Fundus camera: zeiss
Shooting center: fovea
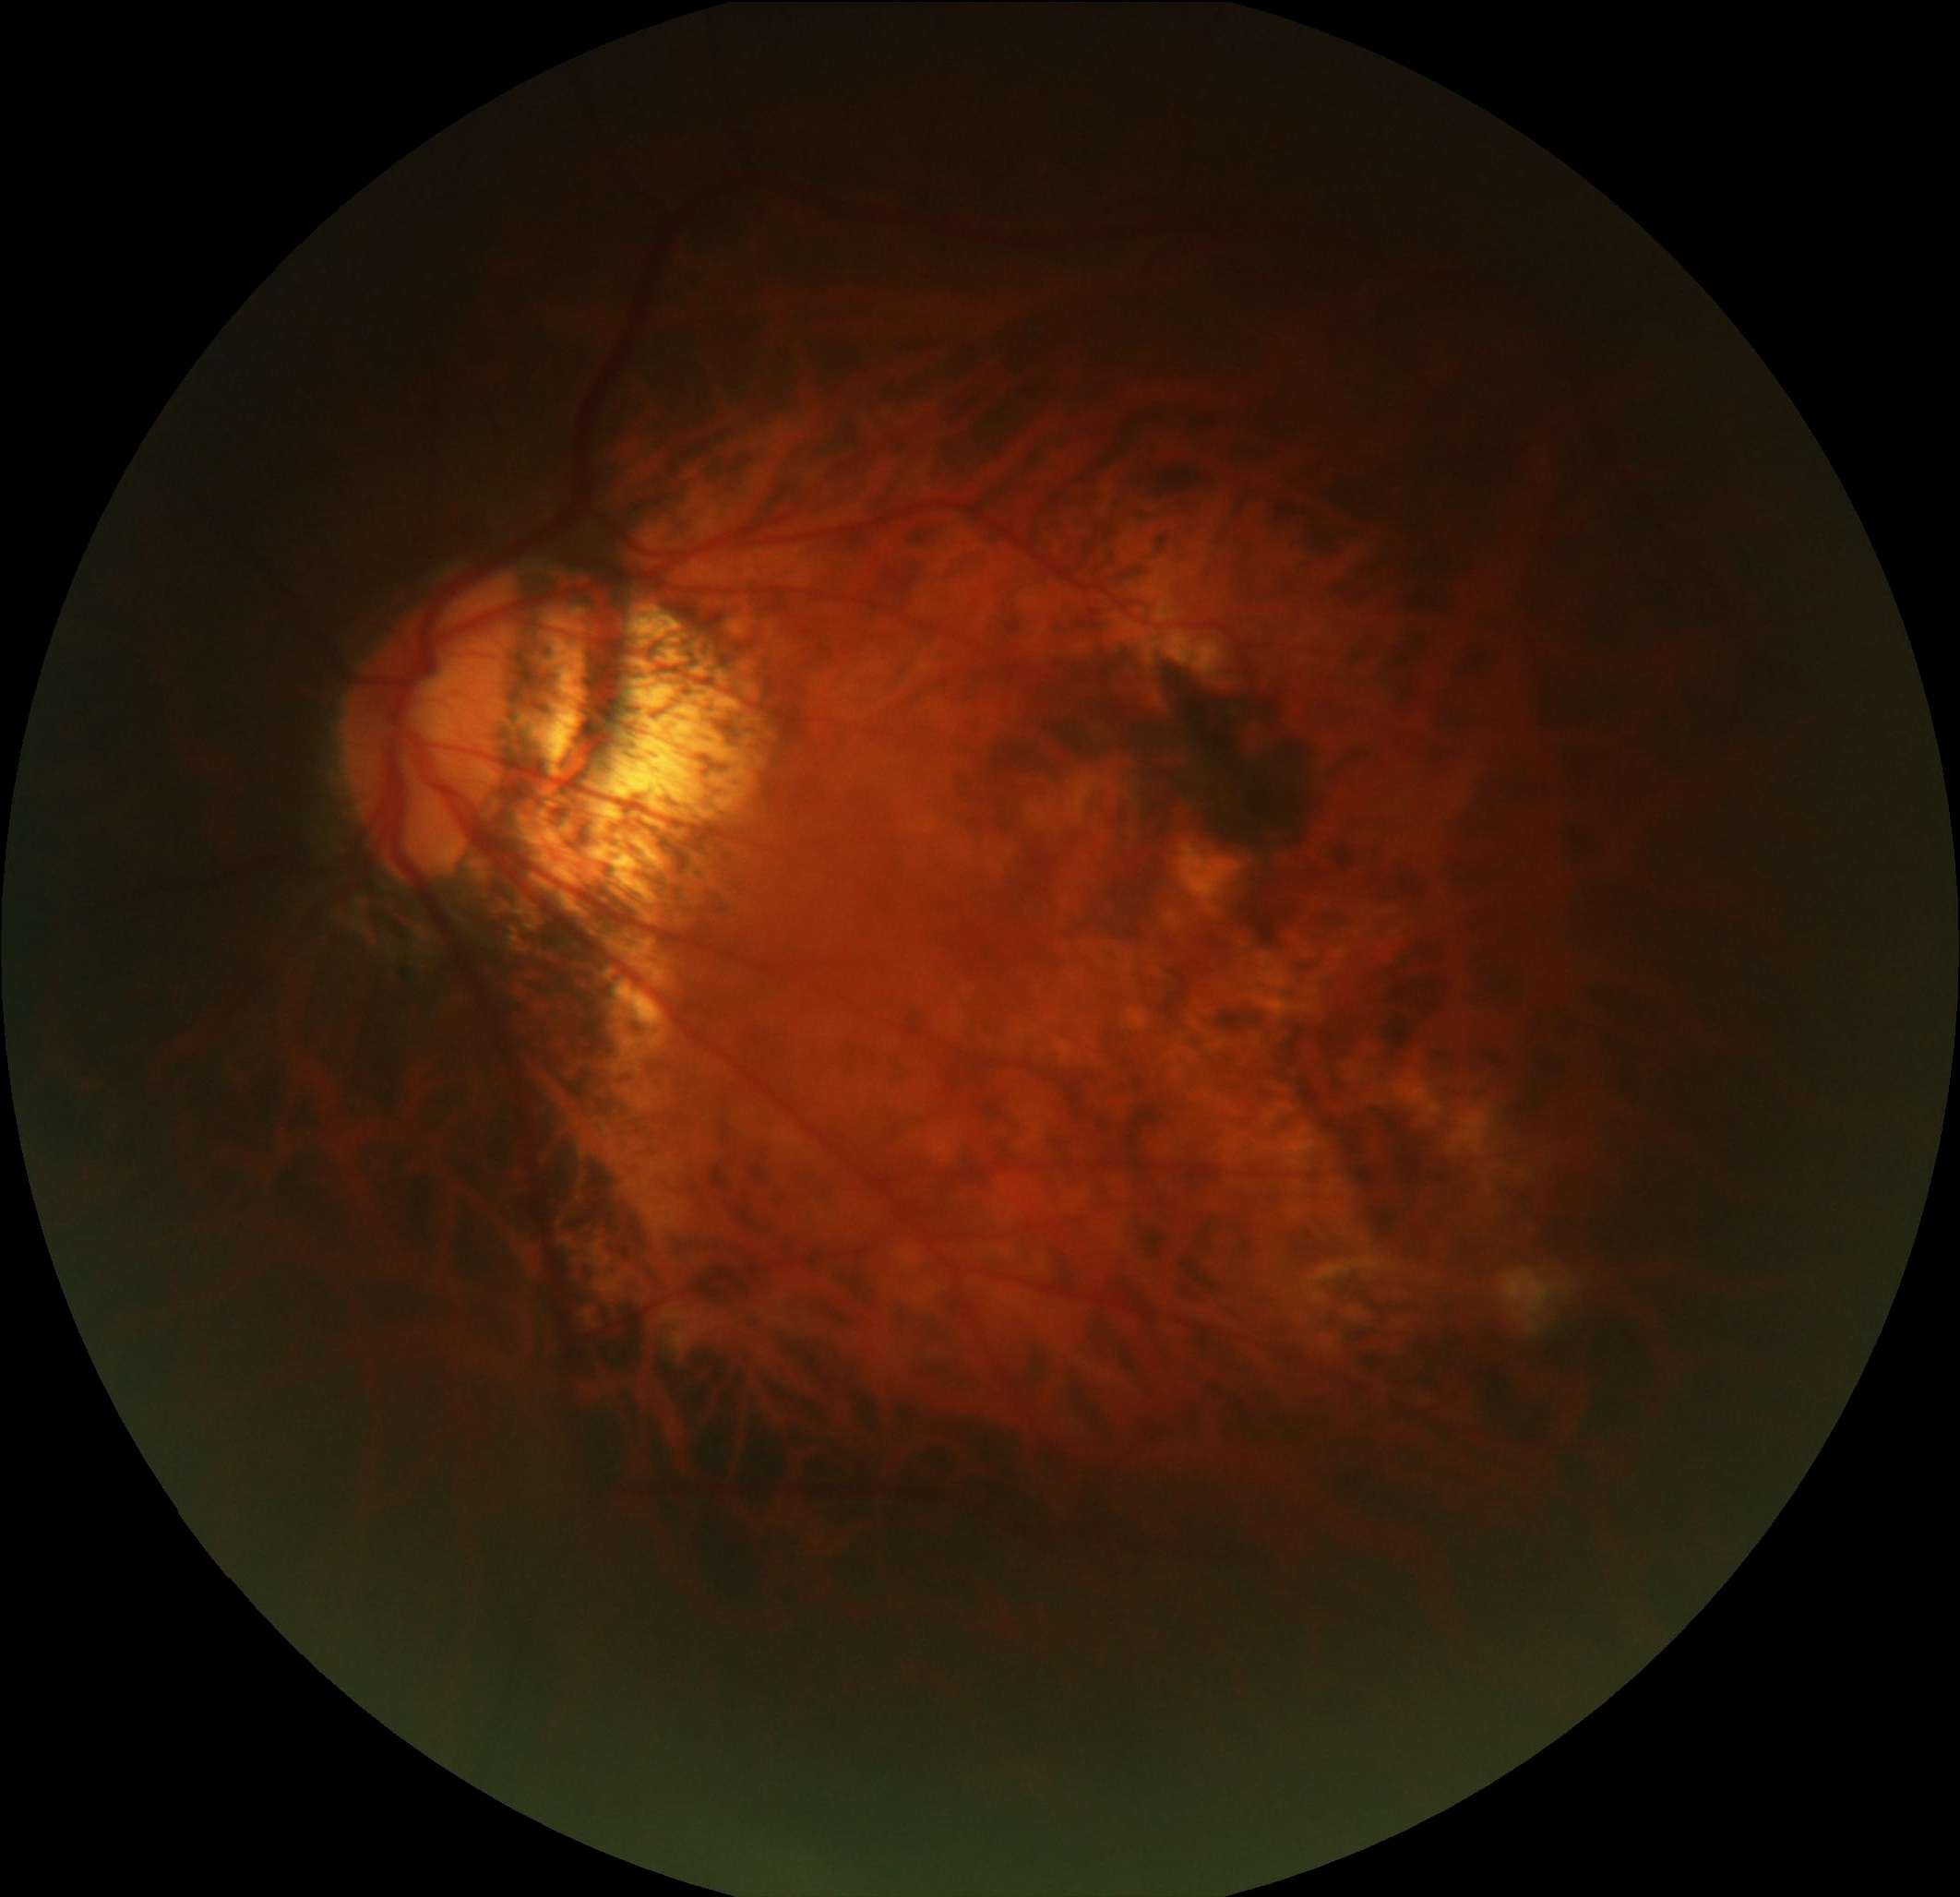
Pathologic myopia: yes
Patchy retinal atrophy: present
Retinal detachment: absent